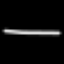
Label: line